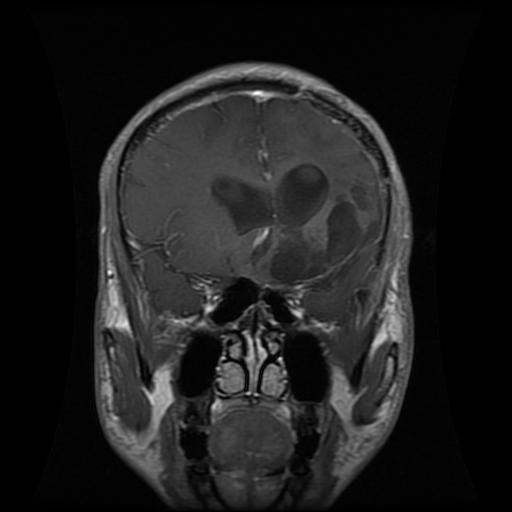
Label: glioma